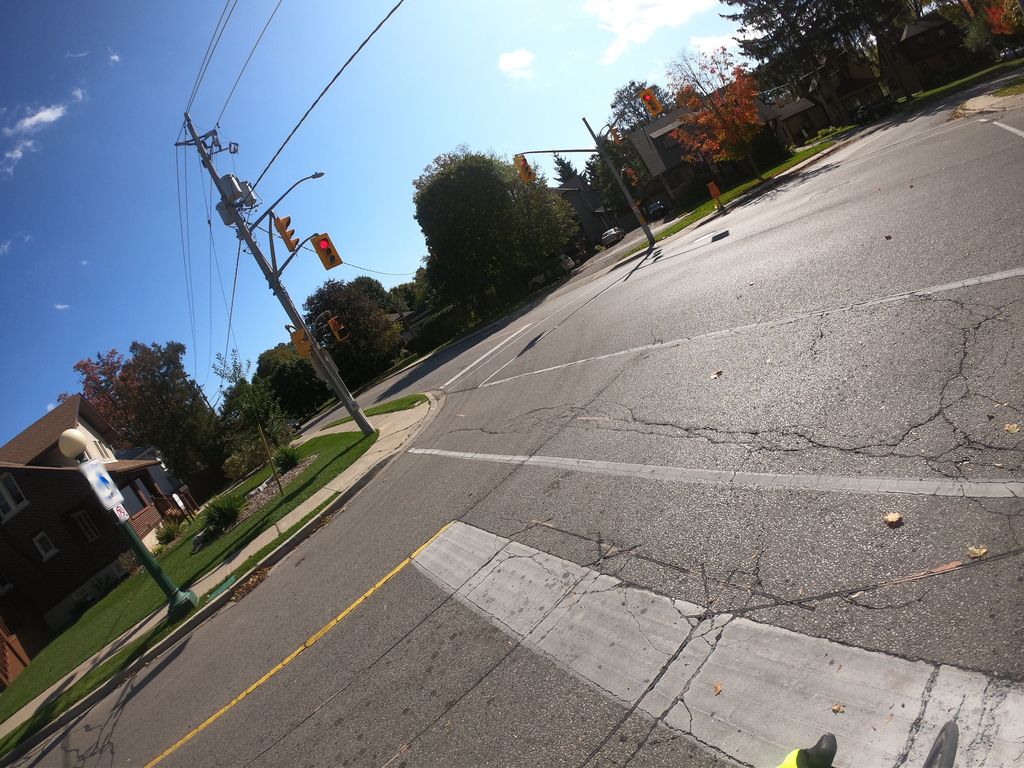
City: kitchener-waterloo